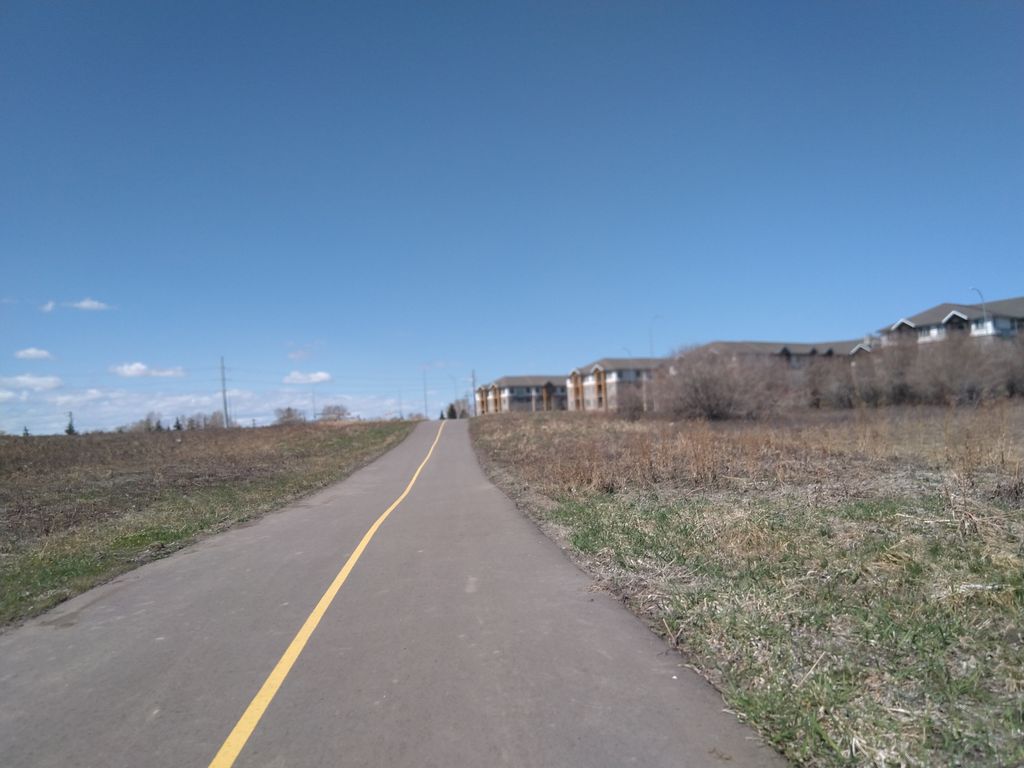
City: calgary